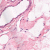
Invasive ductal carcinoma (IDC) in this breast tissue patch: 0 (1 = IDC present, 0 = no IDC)